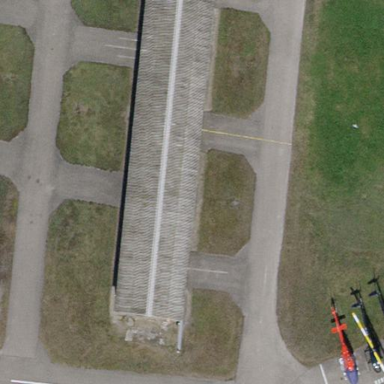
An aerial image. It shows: Hangar building.